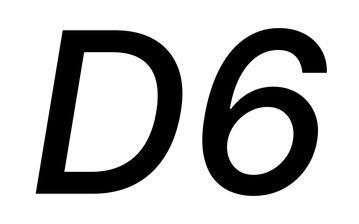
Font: Inter-Italic_Medium_Italic